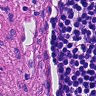
Metastatic tissue present: yes